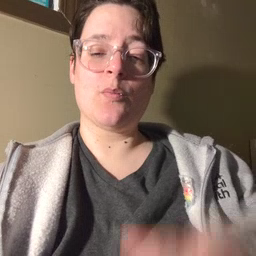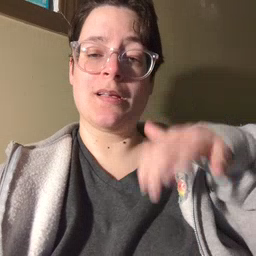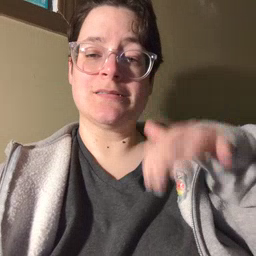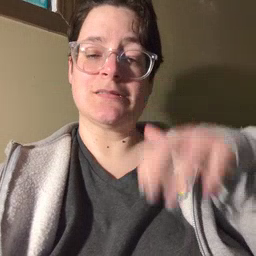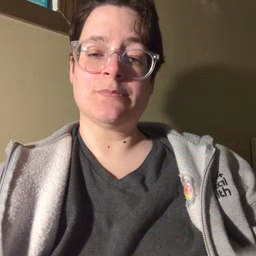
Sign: rain